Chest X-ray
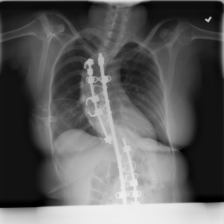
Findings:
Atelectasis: positive
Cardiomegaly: negative
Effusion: negative
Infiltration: negative
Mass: negative
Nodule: negative
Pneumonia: negative
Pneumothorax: negative
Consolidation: negative
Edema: negative
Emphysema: negative
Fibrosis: negative
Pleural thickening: negative
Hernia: negative